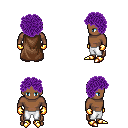
a pixel art fantasy rpg character, male body template, human, dark skin, brown cape, white pants, purple curly afro hairstyle, gold gloves, gold boots, four views (front, back, left, right), 2x2 character sprite sheet, small pixel art, hard edges, no anti-aliasing